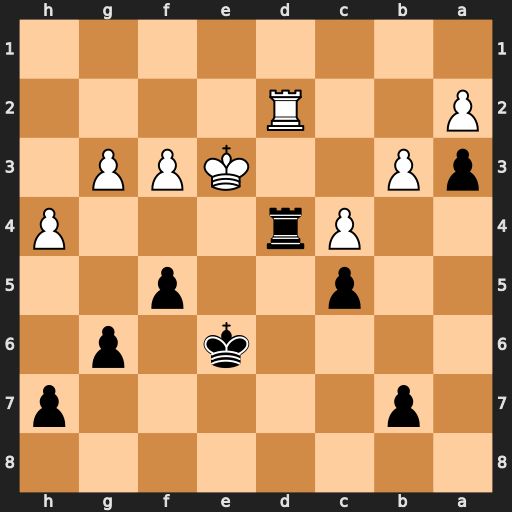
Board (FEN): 8/1p5p/4k1p1/2p2p2/2Pr3P/pP2KPP1/P2R4/8
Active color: b
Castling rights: -
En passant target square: -
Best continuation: f4+ gxf4 Rxd2